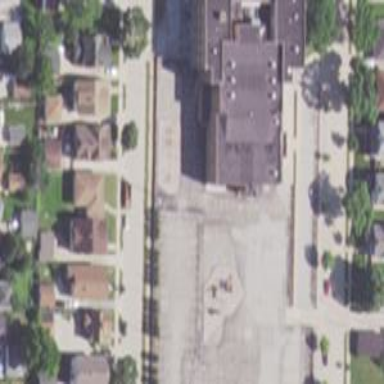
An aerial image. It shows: School.